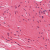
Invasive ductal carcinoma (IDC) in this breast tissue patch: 0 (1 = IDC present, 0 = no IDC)